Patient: sex M, age 36
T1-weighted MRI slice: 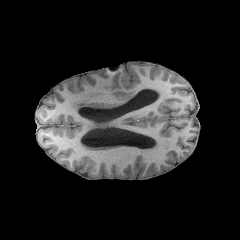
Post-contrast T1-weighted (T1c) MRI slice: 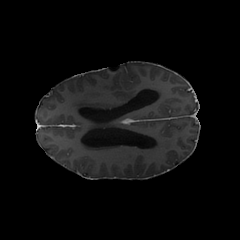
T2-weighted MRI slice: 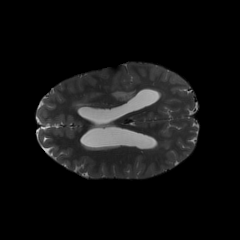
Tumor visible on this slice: yes
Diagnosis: Astrocytoma, IDH-mutant
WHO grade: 4